Interaction volume radius: 5 \u00c5
Interaction volume height: 10 \u00c5
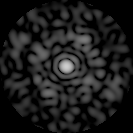
Disorder parameter: 0.8226